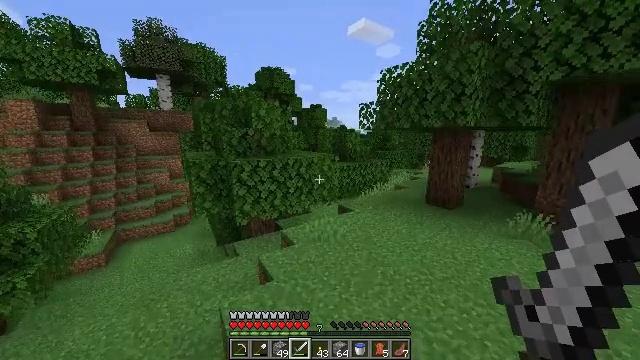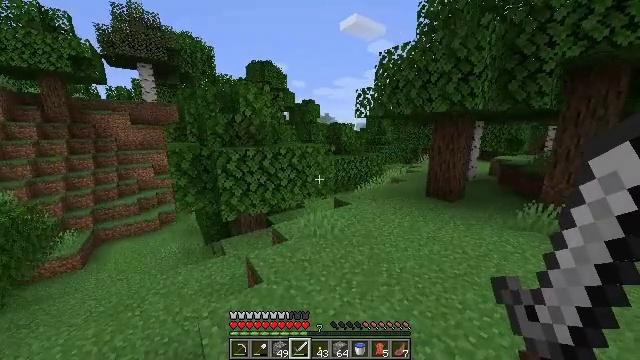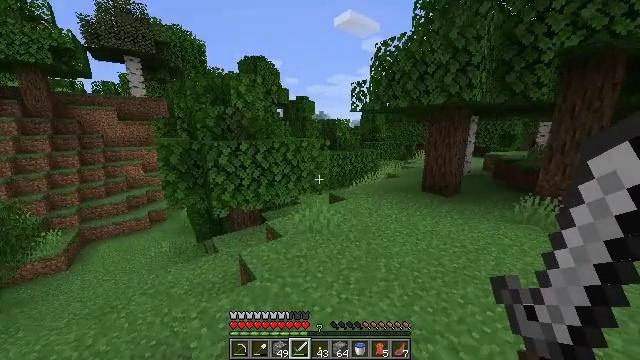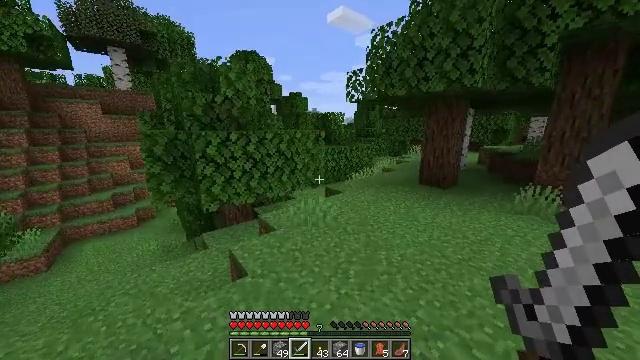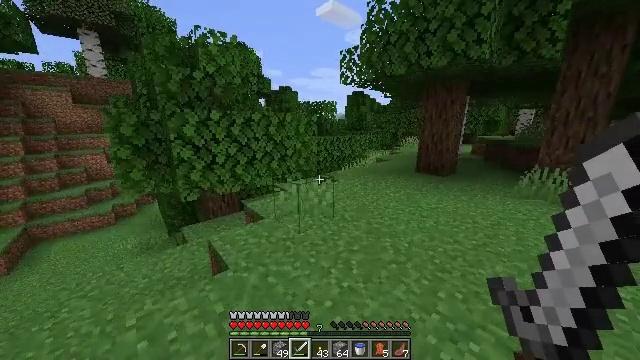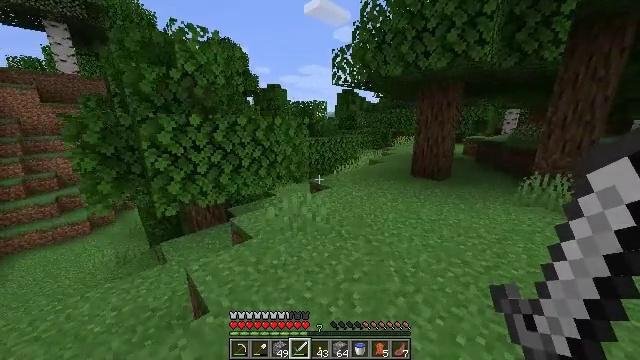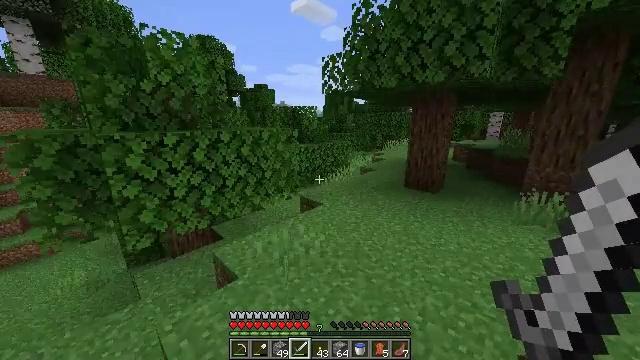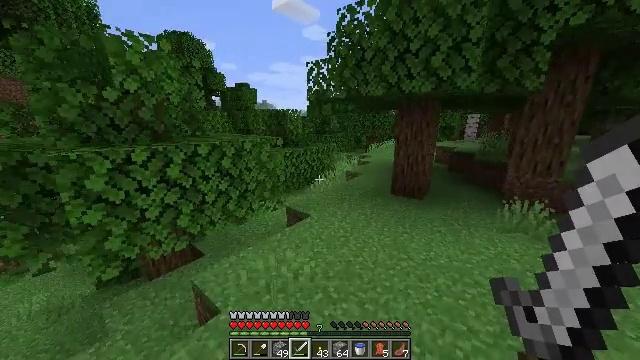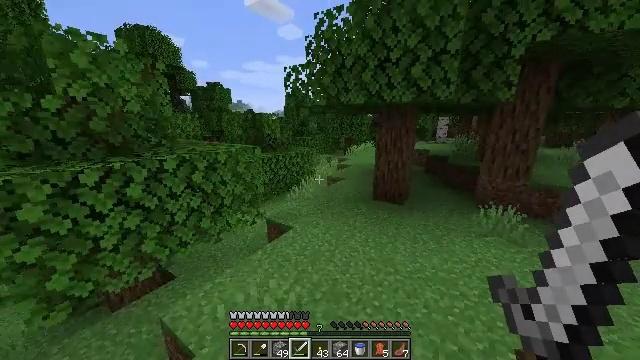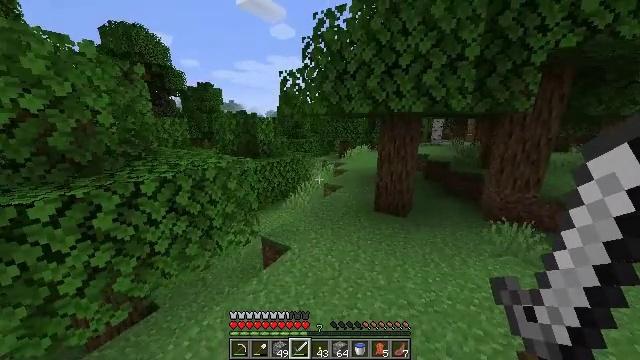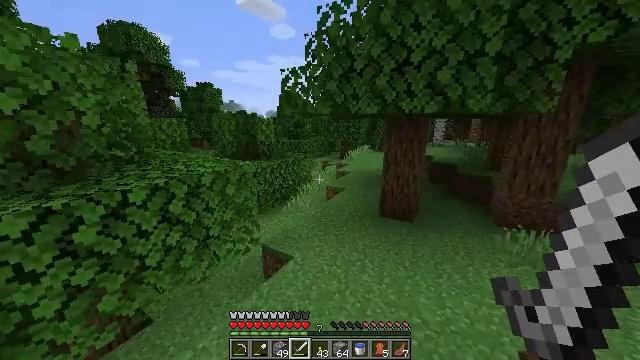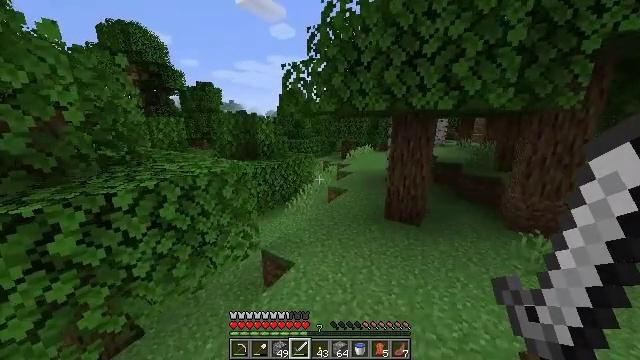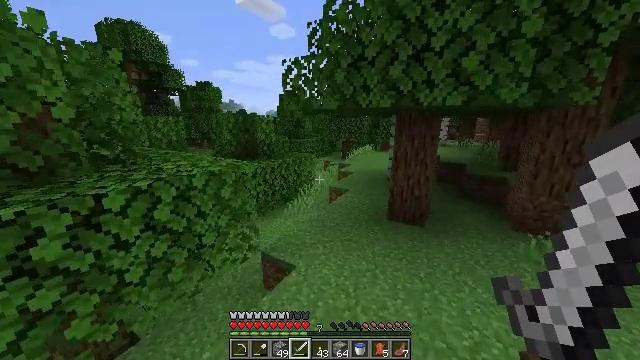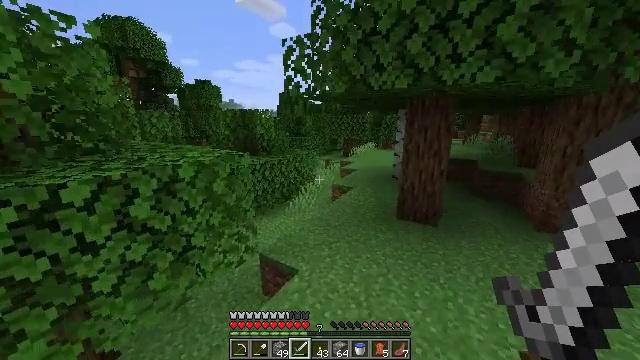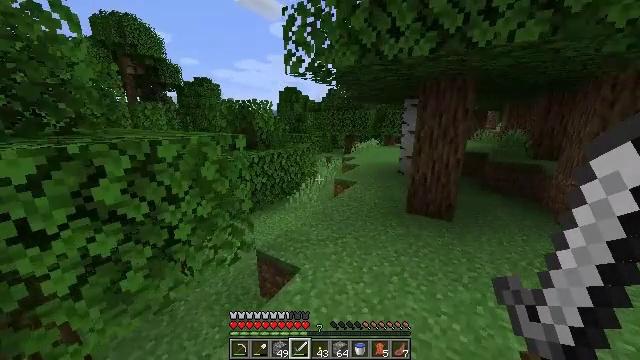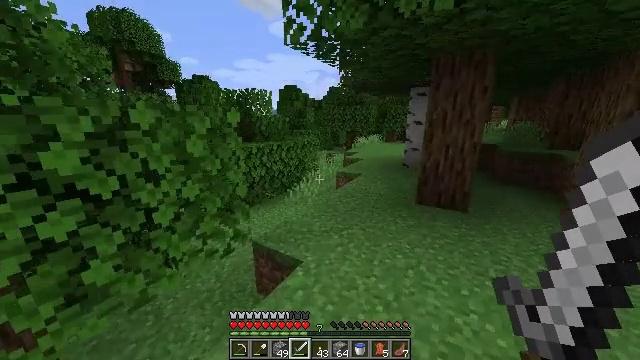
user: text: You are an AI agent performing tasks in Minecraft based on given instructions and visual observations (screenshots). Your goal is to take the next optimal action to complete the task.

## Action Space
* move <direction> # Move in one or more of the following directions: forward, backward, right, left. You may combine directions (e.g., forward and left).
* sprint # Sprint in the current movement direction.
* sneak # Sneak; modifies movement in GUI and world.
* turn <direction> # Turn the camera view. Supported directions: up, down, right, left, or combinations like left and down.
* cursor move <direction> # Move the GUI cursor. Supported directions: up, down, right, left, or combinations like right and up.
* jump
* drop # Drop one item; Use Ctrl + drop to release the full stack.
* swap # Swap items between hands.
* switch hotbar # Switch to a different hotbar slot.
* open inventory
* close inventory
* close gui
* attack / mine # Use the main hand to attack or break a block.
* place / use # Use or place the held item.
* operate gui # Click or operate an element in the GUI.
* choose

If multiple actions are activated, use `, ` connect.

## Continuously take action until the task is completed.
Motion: motion action
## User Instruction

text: Remove a peony from the inventory.
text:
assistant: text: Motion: move forward, sprint, turn right, jump
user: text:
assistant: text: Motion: move forward, sprint, turn right, jump
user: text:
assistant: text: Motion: move forward, sprint, turn right, jump
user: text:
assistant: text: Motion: move forward, sprint, turn right, jump
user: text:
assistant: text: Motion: move forward, sprint, turn right, jump
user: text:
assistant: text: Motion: move forward, sprint, turn right, jump
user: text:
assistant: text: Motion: move forward, sprint, turn right, jump
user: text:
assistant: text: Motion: move forward, sprint, turn right, jump
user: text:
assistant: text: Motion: move forward, sprint, turn right, jump
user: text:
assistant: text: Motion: move forward, sprint, jump
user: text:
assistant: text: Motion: move forward, sprint, jump
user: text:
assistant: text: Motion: move forward, sprint, jump
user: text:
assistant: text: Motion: move forward, sprint, jump
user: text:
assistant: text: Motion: move forward, sprint, jump
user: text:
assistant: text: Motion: move forward, sprint, jump
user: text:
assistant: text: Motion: move forward, sprint, jump
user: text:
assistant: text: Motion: move forward, sprint, jump
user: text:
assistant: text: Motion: move forward, sprint, jump
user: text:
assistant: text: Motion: move forward, sprint, jump
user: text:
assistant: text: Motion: move forward, sprint, turn right, jump
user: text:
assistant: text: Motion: move forward, sprint, turn right, jump
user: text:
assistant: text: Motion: move forward, sprint, turn right, jump
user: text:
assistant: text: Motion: move forward, sprint, jump
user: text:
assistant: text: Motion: move forward, sprint, jump
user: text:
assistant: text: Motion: move forward, sprint, jump
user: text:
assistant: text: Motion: move forward, sprint, turn right
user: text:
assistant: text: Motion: move forward, sprint, turn right
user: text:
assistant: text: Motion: move forward, sprint, turn right
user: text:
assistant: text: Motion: move forward, sprint, turn right
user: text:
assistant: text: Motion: move forward, sprint